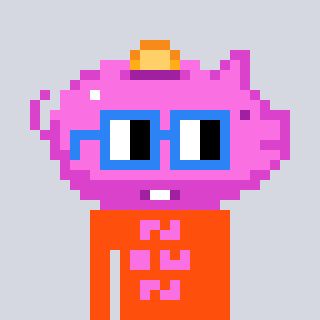
a pixel art character with square blue glasses, a piggybank-shaped head and a orange-colored body on a cool background